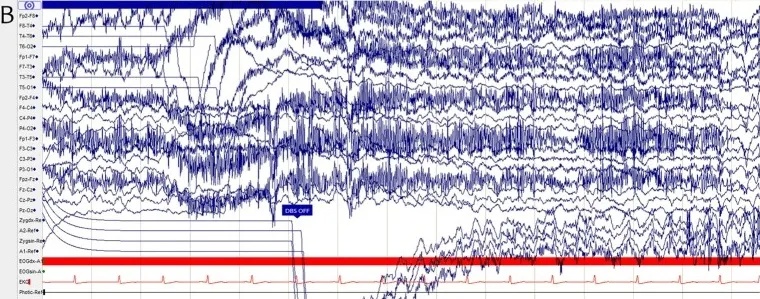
(B) EEG graph illustrating how the ictal activity continues even after the end of DBS ON period (blue arrow). The sharp "drop" seen in the graph in some channels is an artifact caused by the monopolar cathodal stimulation.
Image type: electrography (eeg)